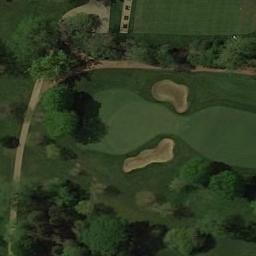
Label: golf_course